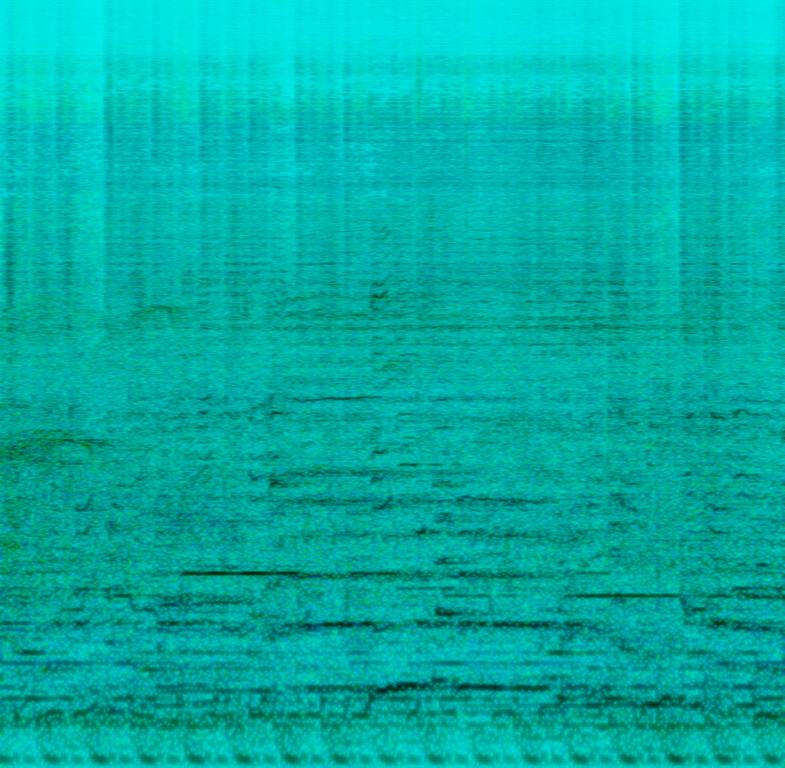
The low quality recording features a live performance of a pop song that contains flat male vocals talking on a microphone over a song played on playback and some crowd cheering noises. The song consists of a "4 on the floor" kick pattern, energetic cymbals, groovy synth bass, claps and synth lead melody. It sounds happy, joyful and exciting.